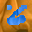
Label: 6